В теплоизолированном цилиндре под легким поршнем находится смесь равных количеств воды и льда: $m_в=m_л=1~кг$. Давление на поршень медленно увеличивают от начального значения $p_0=10^5~Па$ до $p_1=2.5\cdot 10^6~Па$.
Определите, сколько льда при этом растает и какую работу совершит внешняя сила. Известно, что для уменьшения температуры плавления льда на $1$ градус нужно довести давление до $14\cdot 10^6~Па$. Сначала решите задачу, считая воду и лед несжимаемыми, а затем оцените поправку, которую дает учет сжимаемости. Известно, что для уменьшения объема некоторого количества воды на $1\%$ давление нужно поднять до $20\cdot 10^6~Па$. Сжимаемость льда примите для оценки равной половине сжимаемости воды. Удельная теплоемкость воды $c_в=4.2\cdot 10^3~Дж/(кг\cdot К)$, удельная теплоемкость льда $c_л=2.1\cdot 10^3~Дж/(кг\cdot К)$, удельная теплота плавления льда $\lambda=3\cdot 10^5~Дж/кг$, плотность льда $\varrho_л=0.9\varrho_в$, где $\varrho_в$ - плотность воды.
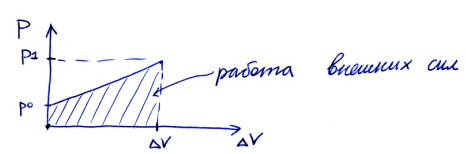
Решение: Оценим количество льда, которое растает. Температура системы понизится порядка на $1^{\circ} \mathrm{C} \cdot \frac{p_1}{14 \cdot 10^6~ Па} \approx 0.18^{\circ} \mathrm{C}$.За счет охлаждения воды и льда выделится порядка $0.18^{\circ} \mathrm{C}(m_вc_в+m_лc_л)=1~кДж$ тепла.Даже если весь лед растает, то внешняя сила не может совершить работы больше $p_1 \cdot m_л\left(\frac{1}{\rho_л}-\frac{1}{\rho_в}\right) \approx 277~Дж$.Всего выделится порядка $1~кДж$ тепла.Его хватит на таяние $\approx3~г$ льда.Поэтому льда растает очень мало по сравнению с $m_л$.Найдем количество льда, которое растает, считая лед и воду несжимаемыми.Температуру плавления льда в зависимости от давления $p$ будем считать линейной функцией с угловым коэффициентом $$\alpha=\frac{1^{\circ} \mathrm{C}}{14 \cdot 10^6~Па-p_0} \approx 7.2 \cdot 10^{-8} \frac{{ }^{\circ} \mathrm{C}}{Па} .$$Через $m$ обозначим массу воды при давлении $p$. Тогда:$$\underbrace{dm \cdot \lambda}_{\text {лед подтаял}}=\underbrace{d A}_{\text {работа внешних сил}}+\underbrace{d T\left(c_в m_в+c_л m_л\right)}_{\text {тепло, полученное за счет нагрева льда и воды}}$$Тут мы считаем $m\approx m_в$.$$d A=d V \cdot p=d m\left(\frac{1}{\rho_л}-\frac{1}{\rho_в}\right) p \\ d T=\alpha d p$$Итого$$d m\left(\lambda-p\left(\frac{1}{\rho_л}-\frac{1}{\rho_в}\right)\right)=\alpha\left(c_в m_в+c_лm_л \right) d p \\d m=\alpha\left(c_в m_в+c_лm_л\right) \frac{d p}{\lambda-p\left(\frac{1}{\rho_л}-\frac{1}{\rho_в}\right)} \\p\left(\frac{1}{\rho_л}-\frac{1}{\rho_в}\right) \ll \lambda $$Поэтому $$d m=\frac{\alpha\left(c_в m_в+c_л m_л\right)}{\lambda} d p .\\\frac{\left(p_1-p_0\right) \alpha\left(c_в m_в+c_л m_л\right)}{\lambda} \approx m_{раст}=3.6~г.$$Растает $\approx3.6~г$ льда. $T_{пл}(p)$ линейна. Таяние льда обусловлено практически только теплом от охлаждения воды и льда $ \Rightarrow m(T)$ линейна $ \Rightarrow m(p)$ линейна.Значит, объем содержимого сосуда линеен как функция от $p$.Поэтому внешние силы совершают работу: $$A_{вн}=\frac{p_1+p_0}{2} \cdot \Delta V \approx 0.5~Дж$$  Оценим поправку, вызванную сжимаемостью жидкости. Масса $m_в$ будет занимать объем на $\frac{m_в \cdot 1 \%}{\rho_в} \cdot \frac{p_1-p_0}{20 \cdot 10^6 ~Па} \approx 1.2 \cdot 10^{-6}~м^{-3}$ меньше, а лед будет занимать объем $\approx$ на $\frac{m_л \cdot 0.5 \%}{\rho_л} \cdot \frac{p_1-p_0}{20 \cdot 10^6 ~Па} \approx 6.7 \cdot 10^{-7}~м^{-3}$ меньше.$$\Delta A_{вн}=\frac{p_1}{2} \cdot\left(1.2 \cdot 10^{-6} ~м^3+6.7 \cdot 10^{-7}~м^3\right) \approx 2.4~Дж.$$Это очень малая величина по сравнению с $1~кДж\approx\lambda m_{раст}$.Поэтому масса растаявшего льда останется такой же, поправка $0.2\%$ не имеет смысла.
Ответ: Растает $\approx3.6~г$ льда.$A_{вн}=0.5~Дж$ без поправки на сжимаемость.$A_{вн'}=3~Дж$ с учетом поправки на сжимаемость.Учет сжимаемости несущественен при нахождении $m_{раст}$.
Темы:
T, Термодинамика, Теплоемкость, Всероссийские, Фазовый переход, Работа сил, Давление